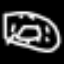
Label: donut